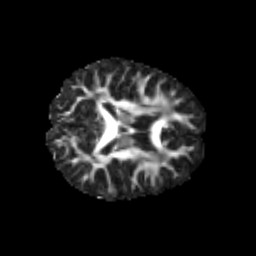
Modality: FA
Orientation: axial
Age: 6
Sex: male
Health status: healthy